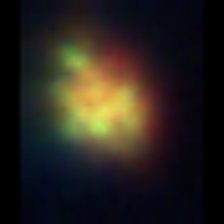
Taxon: Unknown_detritus
Group: Unknown